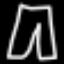
Label: pants